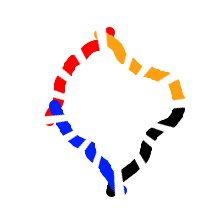
Shape: rhombus